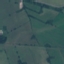
Land use / land cover class: Pasture